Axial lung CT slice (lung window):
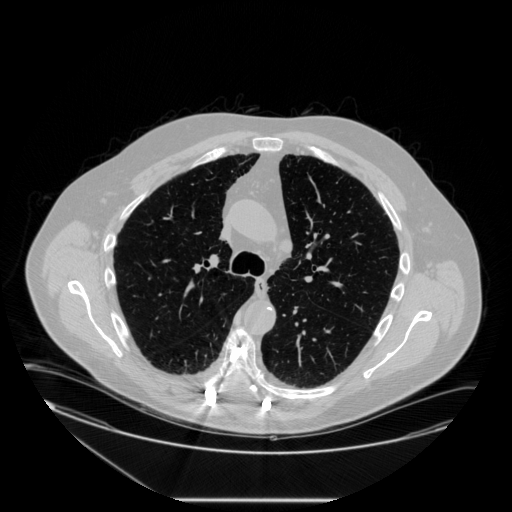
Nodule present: no